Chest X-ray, AP view. Patient: 29 years old, sex M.
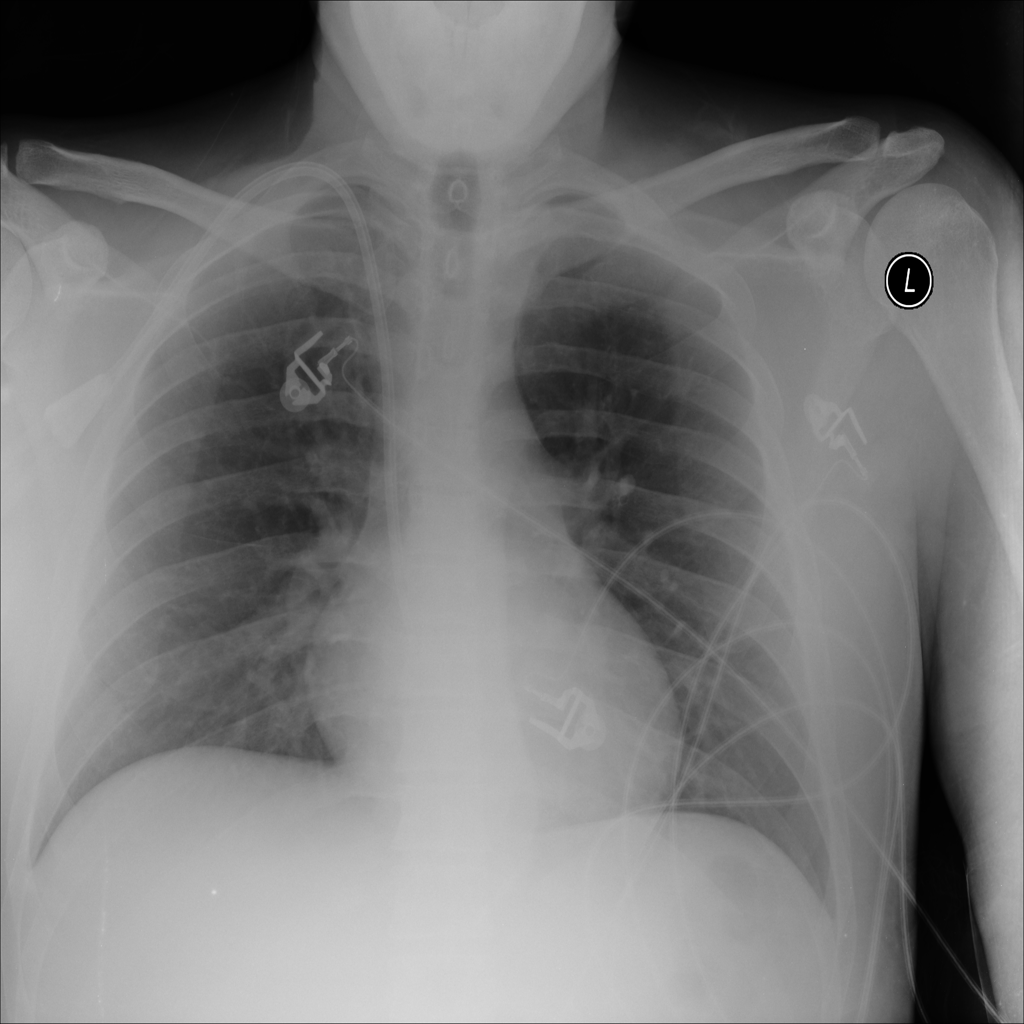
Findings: Infiltration